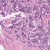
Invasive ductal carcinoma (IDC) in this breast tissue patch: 1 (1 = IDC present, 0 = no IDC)